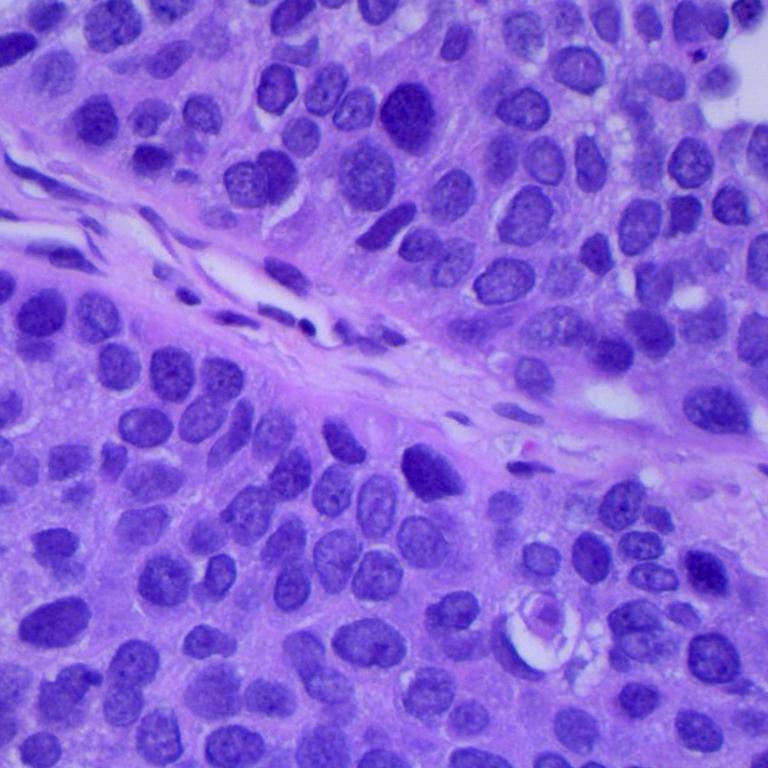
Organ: lung
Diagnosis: squamous carcinomas